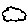
Label: cloud